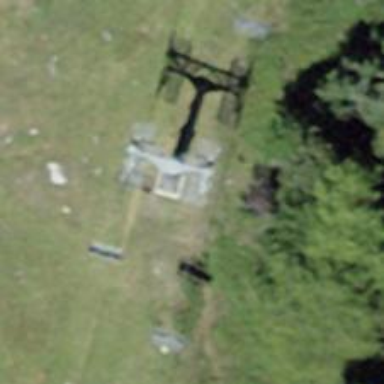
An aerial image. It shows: Pylon used for aerialway.